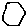
Label: hexagon